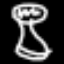
Label: hourglass